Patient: sex M, age 60
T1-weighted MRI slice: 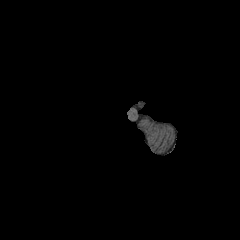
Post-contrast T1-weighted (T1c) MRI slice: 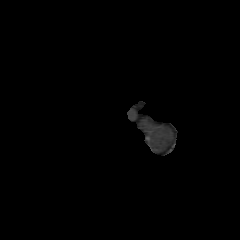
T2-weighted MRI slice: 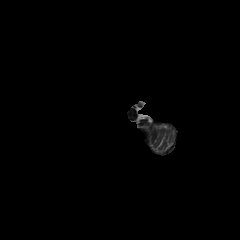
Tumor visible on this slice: no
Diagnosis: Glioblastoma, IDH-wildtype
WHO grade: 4